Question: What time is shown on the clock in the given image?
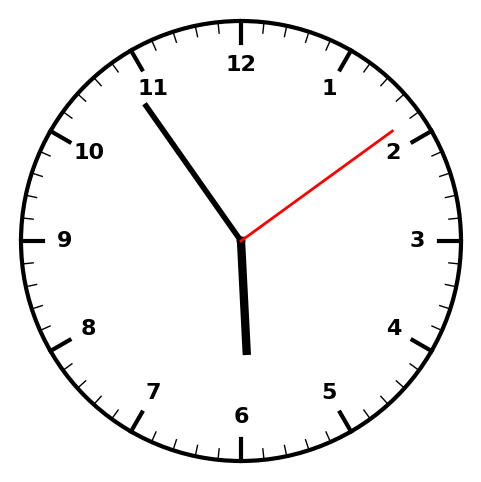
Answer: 05:54:09